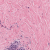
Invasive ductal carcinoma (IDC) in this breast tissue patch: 0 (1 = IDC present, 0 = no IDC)